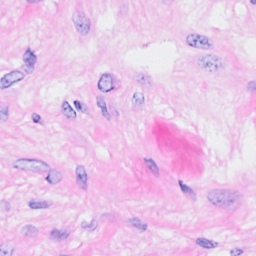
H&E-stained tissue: Breast